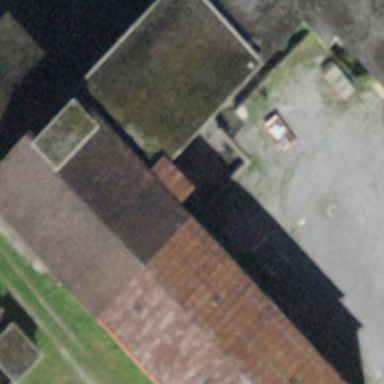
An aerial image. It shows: Industrial building.